Field crop: maize
Growth stage: 1
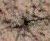
Species: salsola